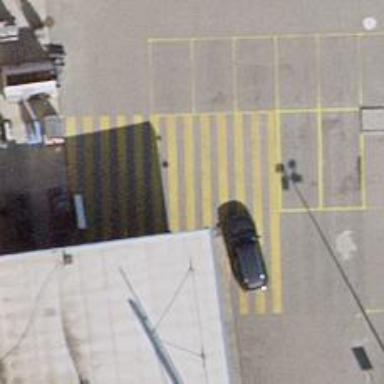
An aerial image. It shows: Marked crossing on the road.